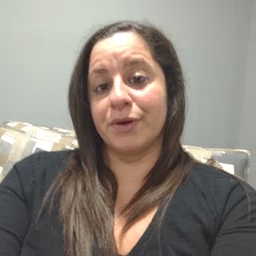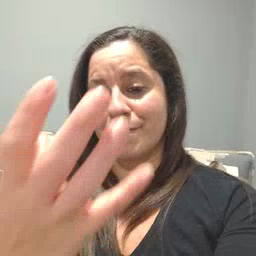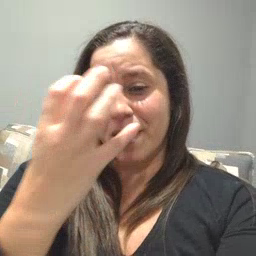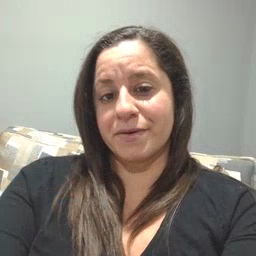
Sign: mad